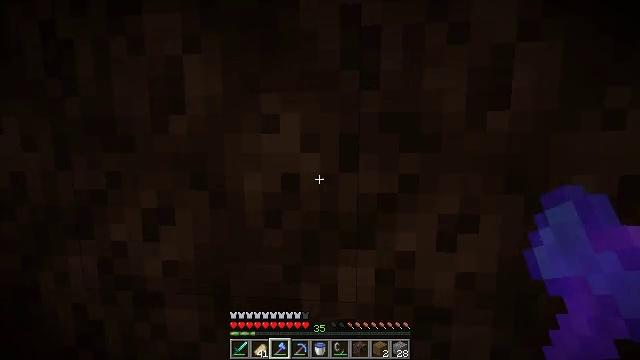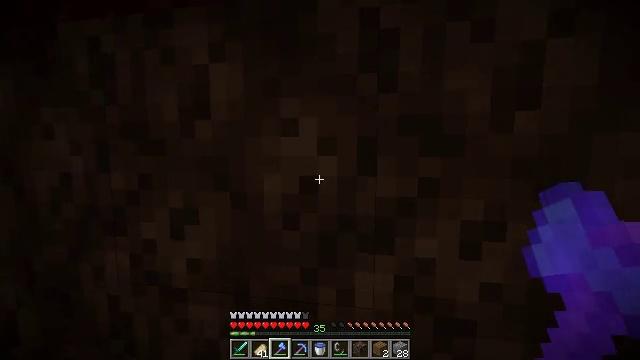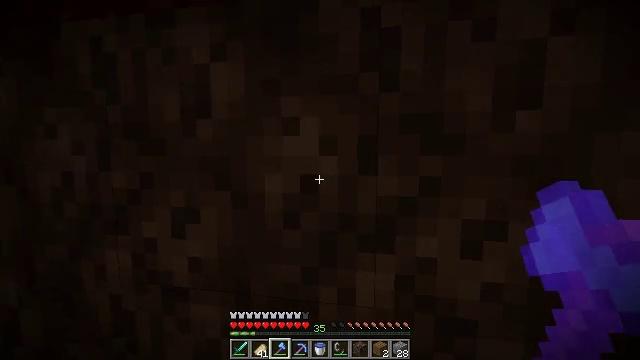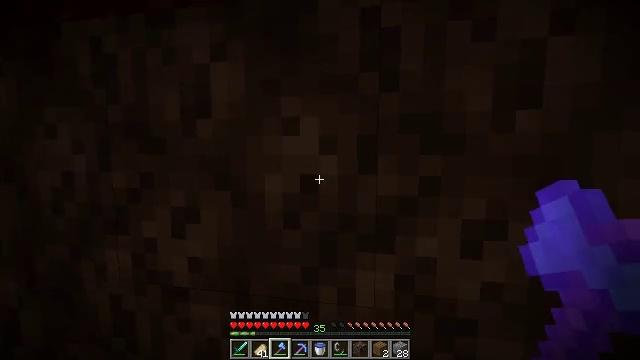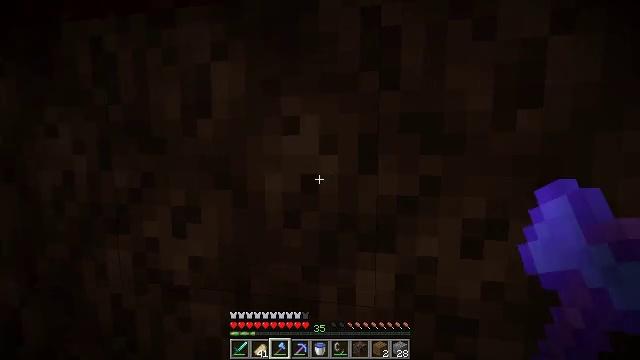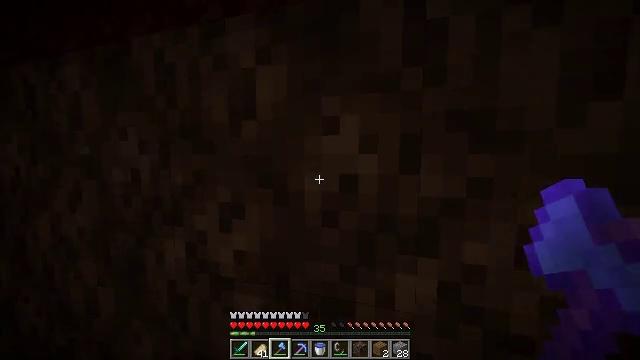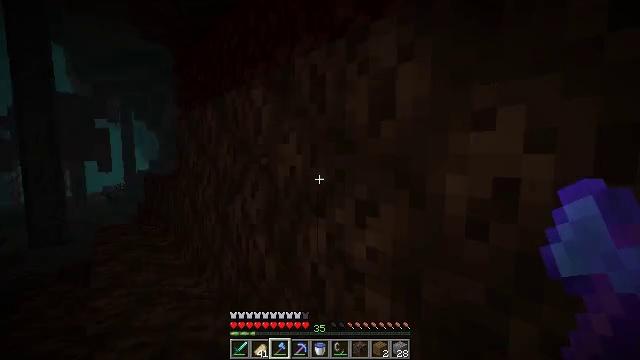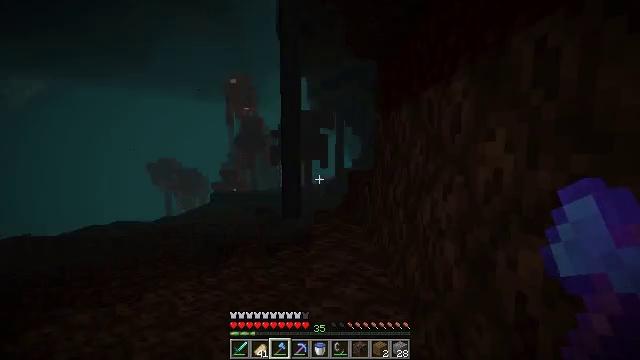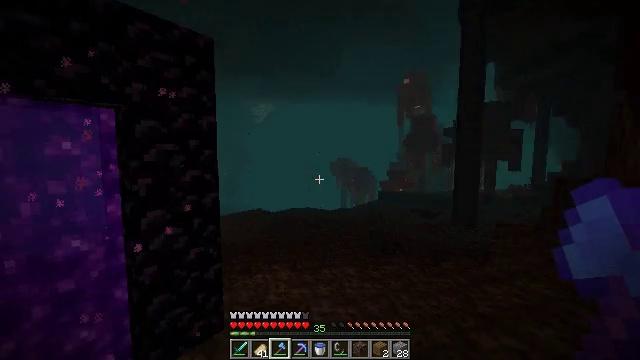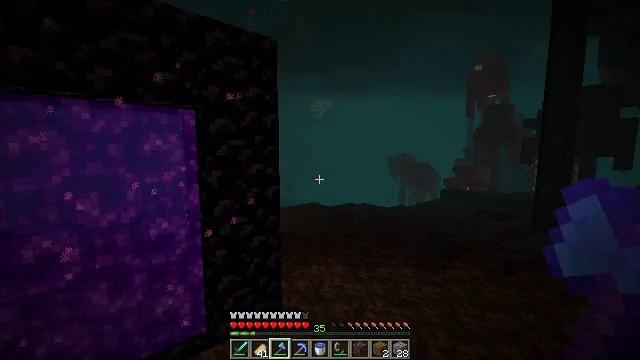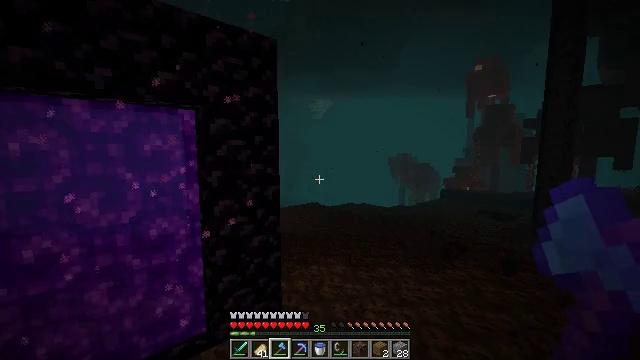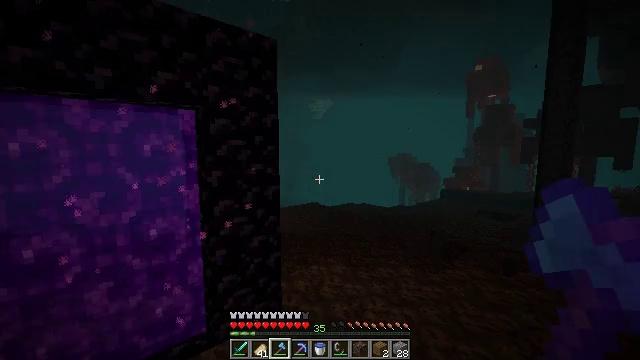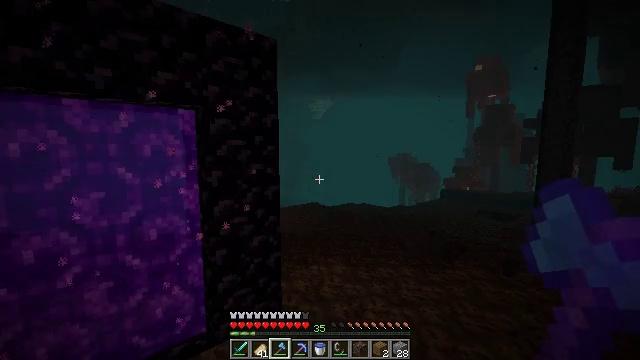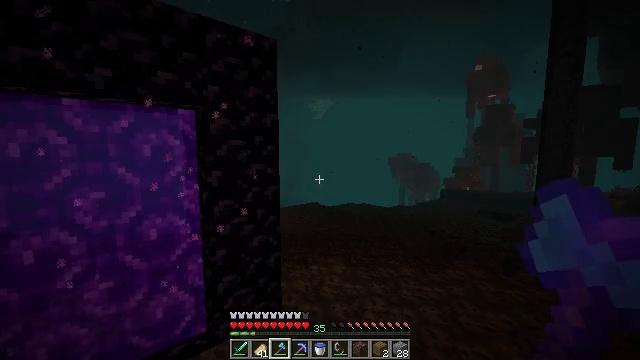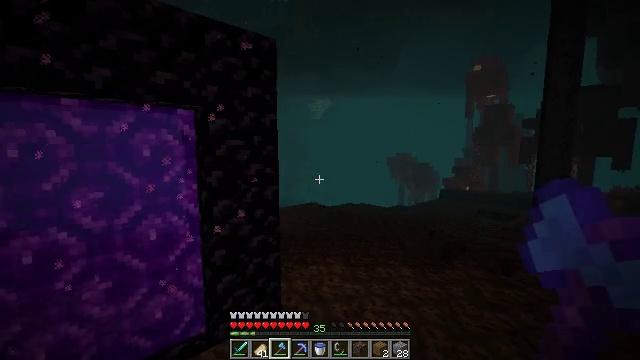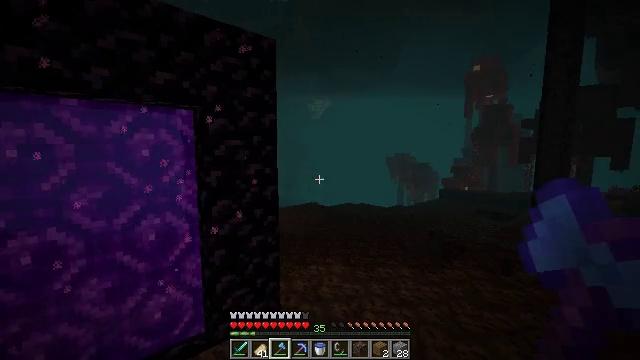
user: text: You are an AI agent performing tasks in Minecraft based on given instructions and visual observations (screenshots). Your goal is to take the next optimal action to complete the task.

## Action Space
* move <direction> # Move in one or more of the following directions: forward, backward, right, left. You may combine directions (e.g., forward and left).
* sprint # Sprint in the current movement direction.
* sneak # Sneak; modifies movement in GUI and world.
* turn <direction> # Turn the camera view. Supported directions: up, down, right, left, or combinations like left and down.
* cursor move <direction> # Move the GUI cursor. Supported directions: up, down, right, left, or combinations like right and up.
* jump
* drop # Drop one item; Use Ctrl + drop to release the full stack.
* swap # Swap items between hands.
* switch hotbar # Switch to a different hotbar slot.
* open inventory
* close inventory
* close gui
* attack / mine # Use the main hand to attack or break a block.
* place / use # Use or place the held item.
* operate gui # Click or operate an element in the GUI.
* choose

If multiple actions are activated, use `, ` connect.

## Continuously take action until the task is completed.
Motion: motion action
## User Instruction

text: Gather soul sand from the Nether.
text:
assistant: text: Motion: turn left and up
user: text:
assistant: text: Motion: no_op
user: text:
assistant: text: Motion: no_op
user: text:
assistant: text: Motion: no_op
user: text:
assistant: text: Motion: turn left
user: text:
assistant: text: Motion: turn left
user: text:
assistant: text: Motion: turn left
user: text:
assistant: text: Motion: turn left
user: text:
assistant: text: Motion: turn left and down
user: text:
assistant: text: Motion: no_op
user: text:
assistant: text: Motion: no_op
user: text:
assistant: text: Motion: no_op
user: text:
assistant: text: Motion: no_op
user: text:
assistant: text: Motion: no_op
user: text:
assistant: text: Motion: no_op
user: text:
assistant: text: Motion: turn left
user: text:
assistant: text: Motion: turn left
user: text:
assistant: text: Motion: turn left
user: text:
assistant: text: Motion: turn left
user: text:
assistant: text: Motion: no_op
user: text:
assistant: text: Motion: no_op
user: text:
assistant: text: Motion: no_op
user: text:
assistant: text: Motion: no_op
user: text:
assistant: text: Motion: no_op
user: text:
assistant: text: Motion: no_op
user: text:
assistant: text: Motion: turn right
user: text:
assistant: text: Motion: turn right and down
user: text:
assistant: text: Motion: turn right and down
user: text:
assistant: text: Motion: turn right
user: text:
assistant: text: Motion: turn right